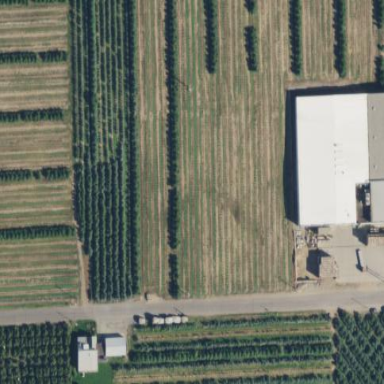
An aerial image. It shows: Orchard.